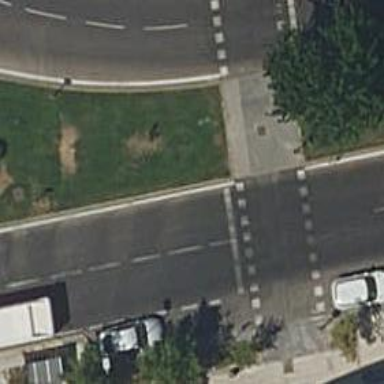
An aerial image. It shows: Road with traffic signals.